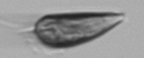
Label: Prorocentrum_triestinum